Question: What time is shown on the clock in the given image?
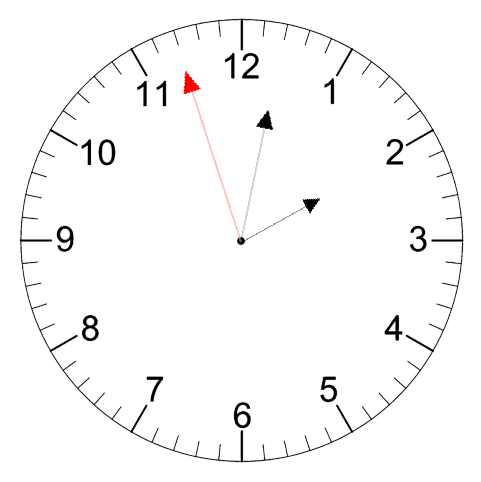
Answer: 02:01:57